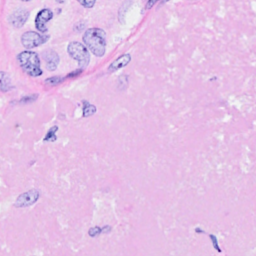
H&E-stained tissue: Breast